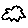
Label: cloud